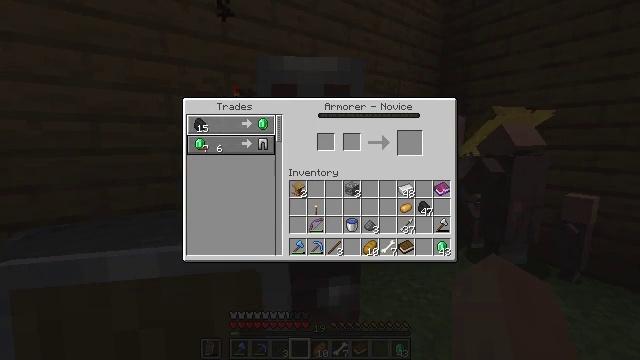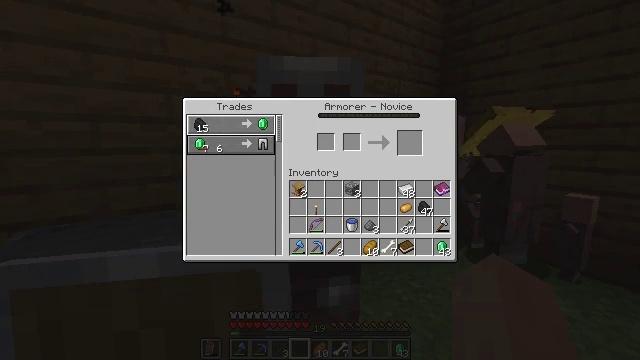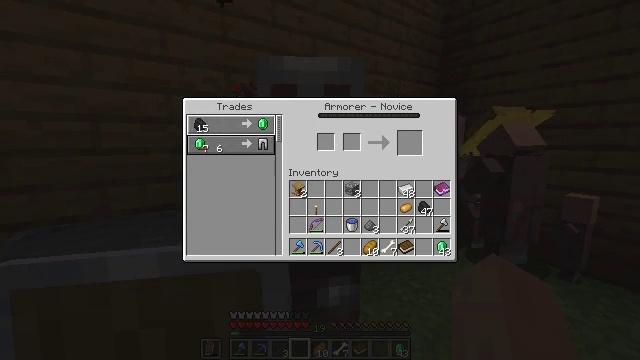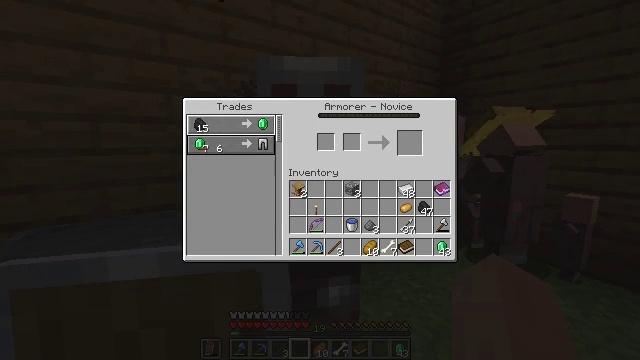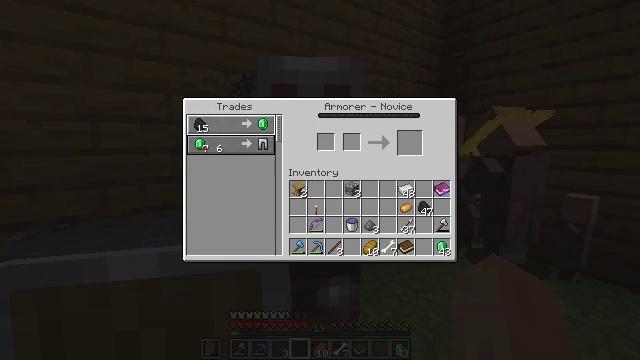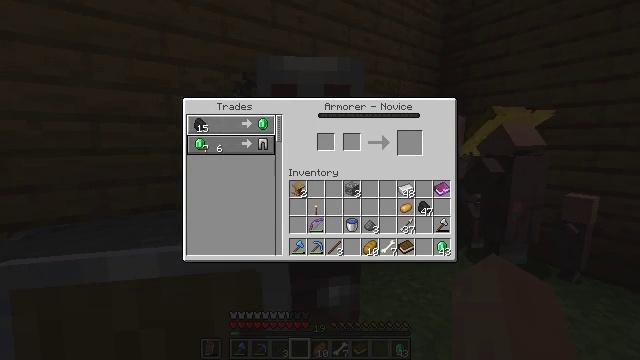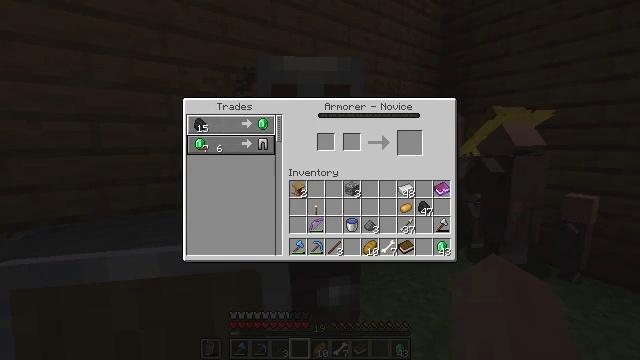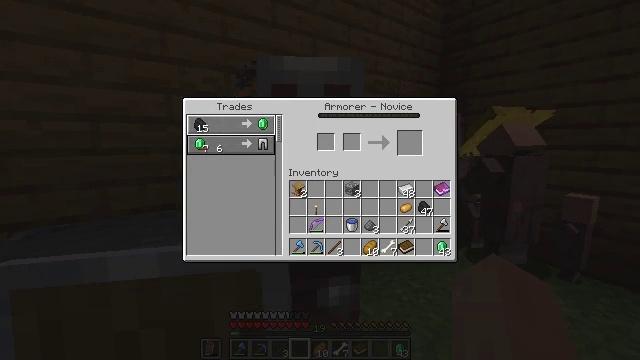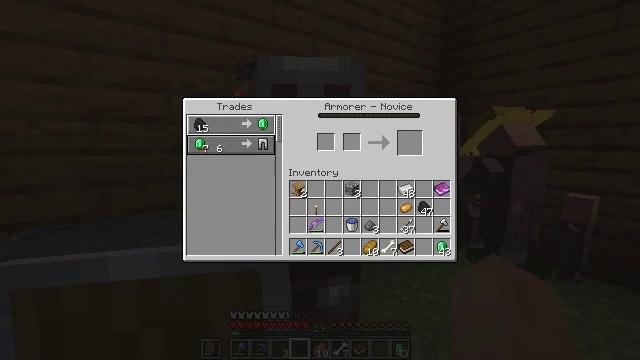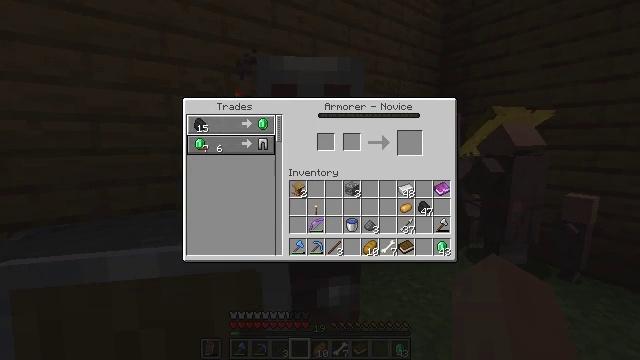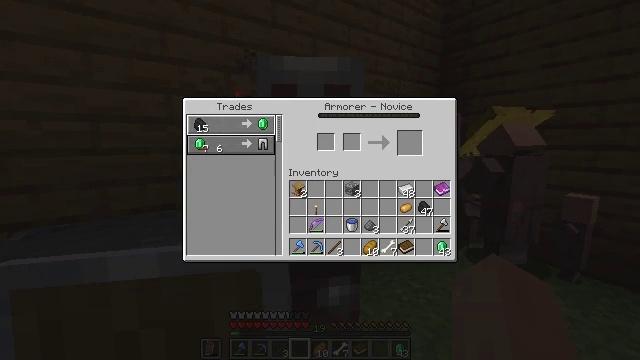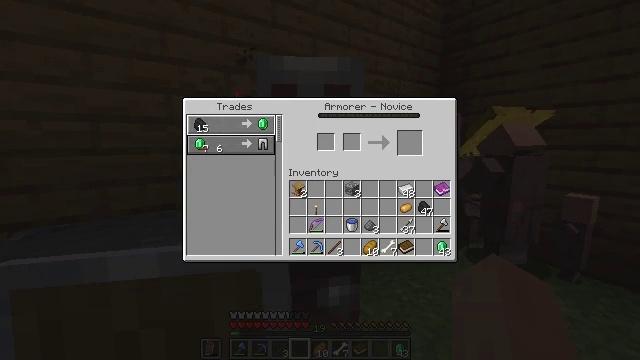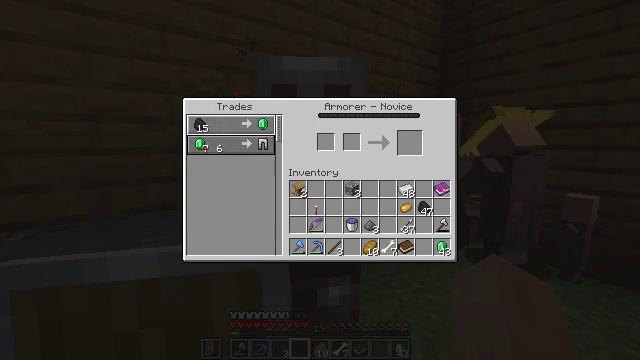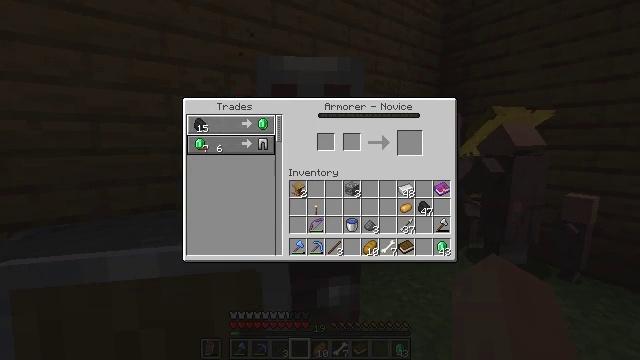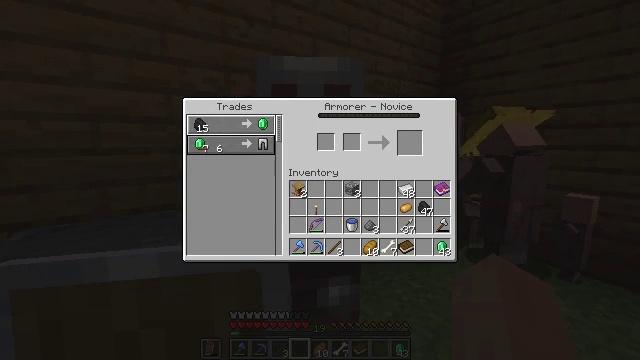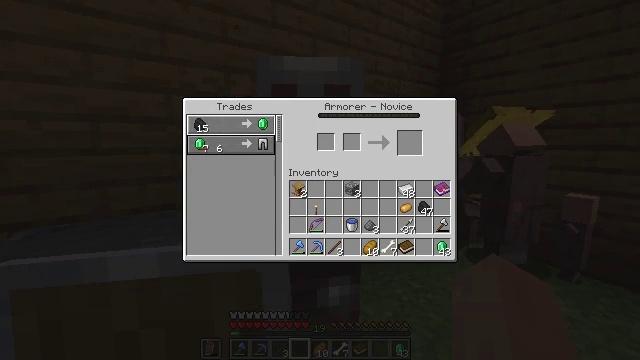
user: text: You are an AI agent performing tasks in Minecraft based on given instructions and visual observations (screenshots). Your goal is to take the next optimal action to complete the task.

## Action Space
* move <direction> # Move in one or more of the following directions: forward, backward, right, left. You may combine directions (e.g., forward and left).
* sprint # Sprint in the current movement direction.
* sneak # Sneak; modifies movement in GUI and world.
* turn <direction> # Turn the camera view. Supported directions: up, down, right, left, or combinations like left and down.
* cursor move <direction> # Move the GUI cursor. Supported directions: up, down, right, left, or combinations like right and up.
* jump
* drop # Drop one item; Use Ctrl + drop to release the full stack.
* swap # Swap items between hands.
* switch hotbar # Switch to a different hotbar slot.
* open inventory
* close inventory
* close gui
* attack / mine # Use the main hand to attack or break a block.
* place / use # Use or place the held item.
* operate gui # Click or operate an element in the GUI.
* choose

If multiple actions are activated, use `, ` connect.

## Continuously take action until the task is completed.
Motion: motion action
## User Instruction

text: Recycle the blast furnace by breaking it.
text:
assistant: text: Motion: no_op
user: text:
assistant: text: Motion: no_op
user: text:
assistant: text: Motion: no_op
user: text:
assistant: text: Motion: no_op
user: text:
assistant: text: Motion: no_op
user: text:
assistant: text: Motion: no_op
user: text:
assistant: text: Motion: no_op
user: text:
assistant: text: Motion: no_op
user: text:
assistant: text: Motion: no_op
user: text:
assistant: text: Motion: no_op
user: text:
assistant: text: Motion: no_op
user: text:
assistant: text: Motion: no_op
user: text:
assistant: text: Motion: no_op
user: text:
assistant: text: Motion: no_op
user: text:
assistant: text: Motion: no_op
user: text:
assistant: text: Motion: no_op
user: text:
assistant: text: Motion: no_op
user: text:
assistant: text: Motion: no_op
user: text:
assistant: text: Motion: no_op
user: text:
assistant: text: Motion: no_op
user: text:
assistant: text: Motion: no_op
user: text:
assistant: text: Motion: cursor move down
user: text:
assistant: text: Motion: no_op
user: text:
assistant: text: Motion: no_op
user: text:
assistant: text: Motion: no_op
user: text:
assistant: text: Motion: no_op
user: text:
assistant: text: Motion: no_op
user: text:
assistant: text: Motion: no_op
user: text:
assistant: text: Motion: close gui
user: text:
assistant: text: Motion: turn left and down, open inventory